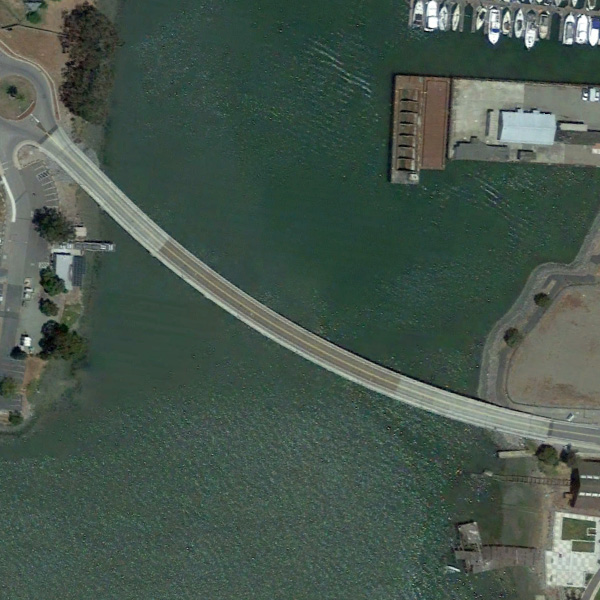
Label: Bridge